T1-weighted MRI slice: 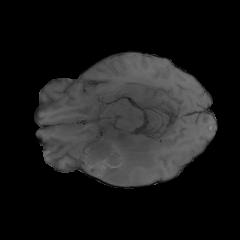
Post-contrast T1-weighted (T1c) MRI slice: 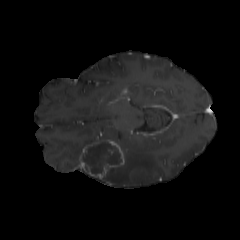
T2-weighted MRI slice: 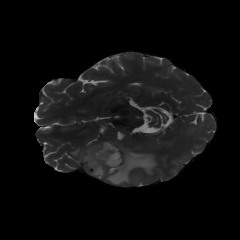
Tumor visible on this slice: yes